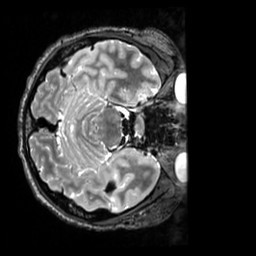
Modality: T2w
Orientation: axial
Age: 28
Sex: male
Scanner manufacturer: siemens
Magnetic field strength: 3 T
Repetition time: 3.2 s
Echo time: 0.728 s